Field crop: tomato
Growth stage: 1
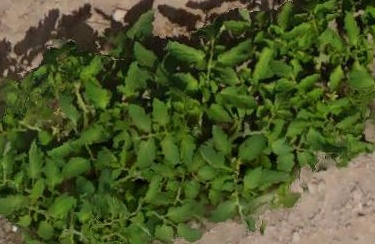
Species: tomato